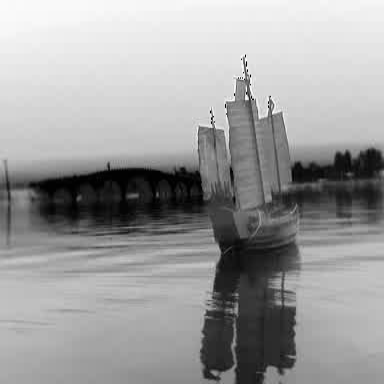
There is a sailboat in the infrared image.